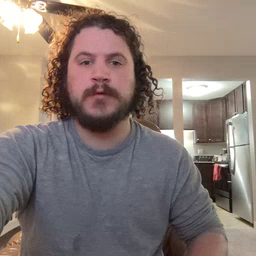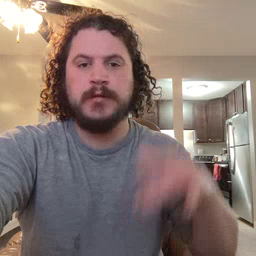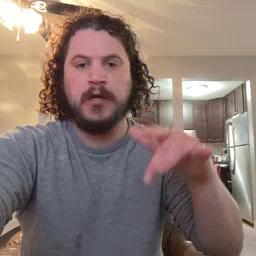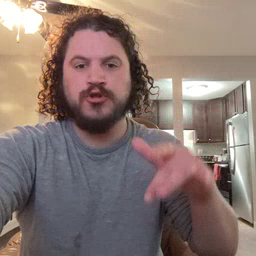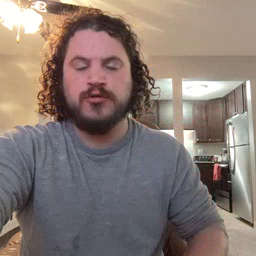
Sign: touch